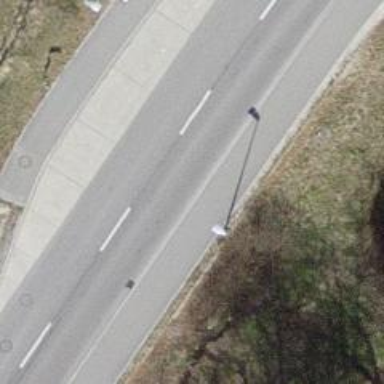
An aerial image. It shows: Bus stop equipped with public transport stop position.